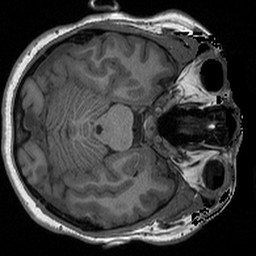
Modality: T1w
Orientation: axial
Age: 31
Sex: female